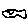
Label: fish